Field crop: maize
Growth stage: 2
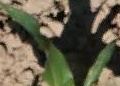
Species: maize